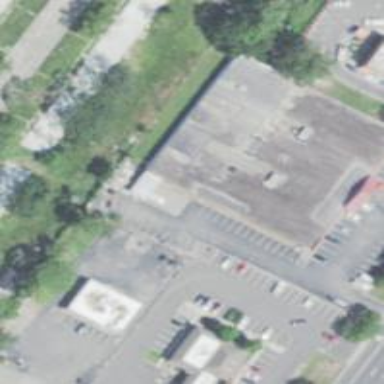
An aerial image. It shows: Building with furniture shop.